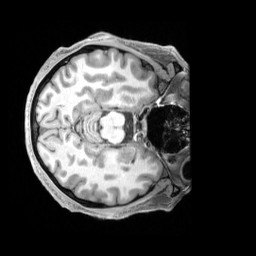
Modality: T1w
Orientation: axial
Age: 44
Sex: male
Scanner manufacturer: siemens
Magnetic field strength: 3 T
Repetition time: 2.3 s
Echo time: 0.00228 s